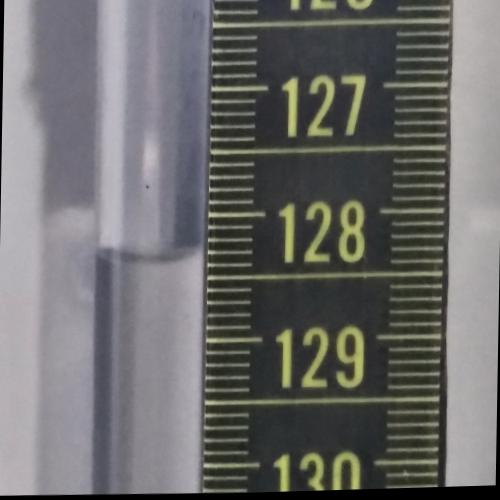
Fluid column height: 128.3 cm